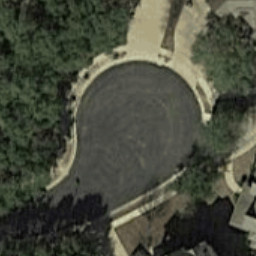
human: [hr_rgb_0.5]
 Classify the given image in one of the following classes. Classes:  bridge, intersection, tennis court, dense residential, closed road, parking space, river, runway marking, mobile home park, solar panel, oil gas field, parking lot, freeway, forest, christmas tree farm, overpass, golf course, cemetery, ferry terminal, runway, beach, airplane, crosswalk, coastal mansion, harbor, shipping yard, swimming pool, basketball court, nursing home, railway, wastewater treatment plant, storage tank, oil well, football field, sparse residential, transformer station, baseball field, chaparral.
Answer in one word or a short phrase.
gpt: closed road